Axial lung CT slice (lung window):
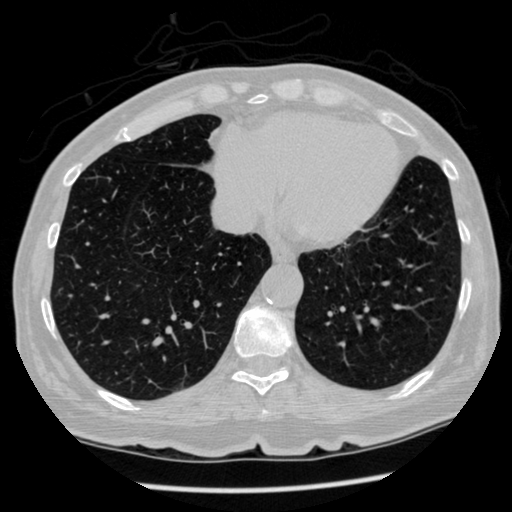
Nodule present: no